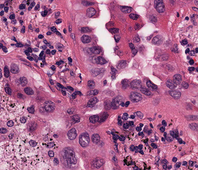
Tumor epithelial tissue: yes
Tumor-associated stroma tissue: yes
Normal tissue: no